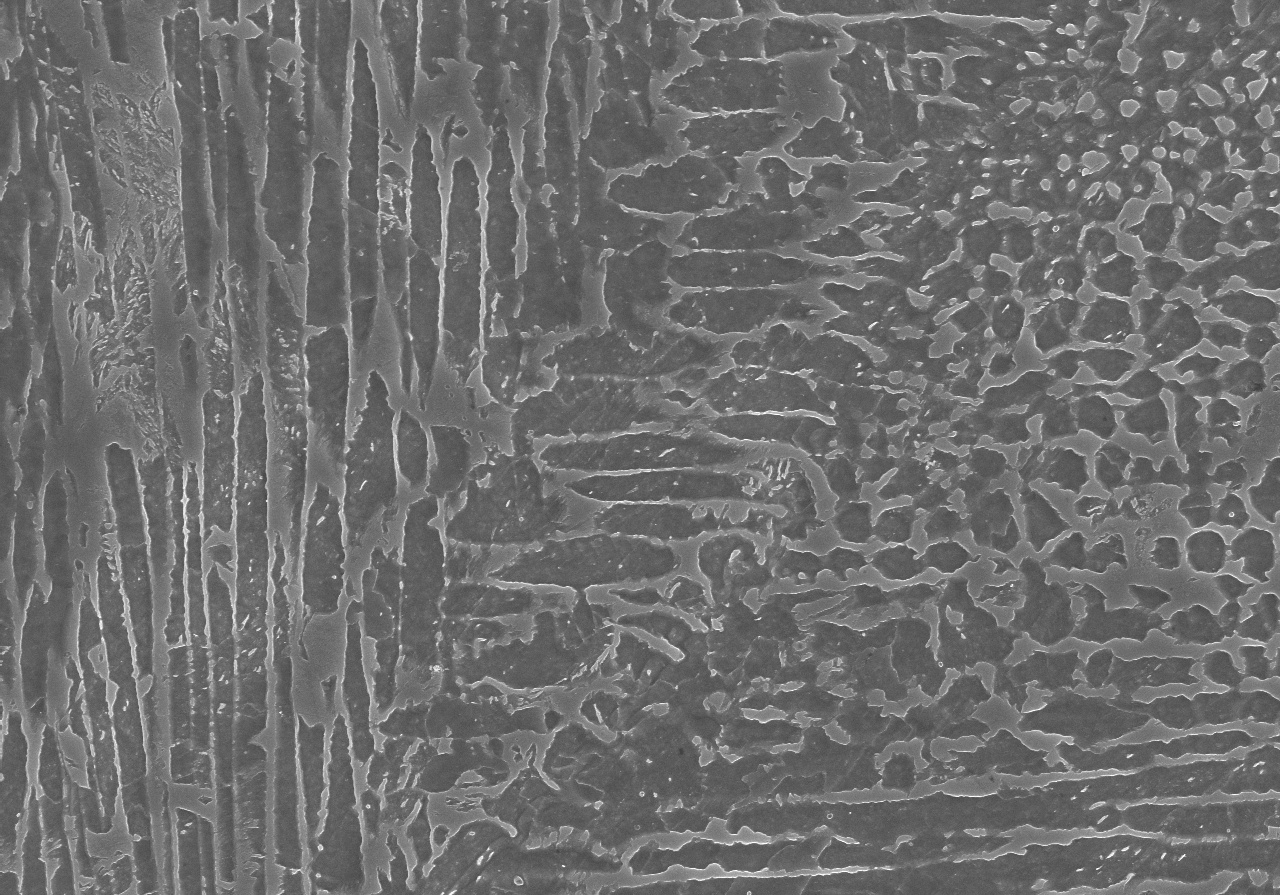
SEM micrograph, magnification: 5000x, scale bar: 10 µm
Phase areas (pixels) — Matrix: 337274; Austenite: 612433; Martensite/Austenite: 195893; Precipitate: 0; Defect: 0; total: 1145600